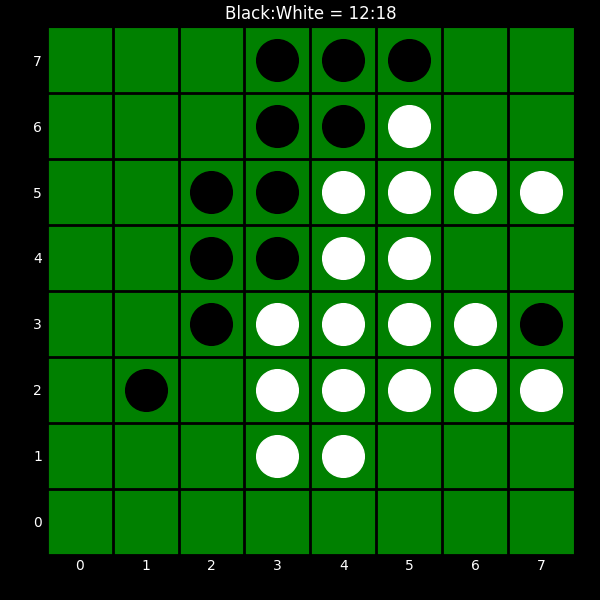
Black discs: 12
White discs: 18